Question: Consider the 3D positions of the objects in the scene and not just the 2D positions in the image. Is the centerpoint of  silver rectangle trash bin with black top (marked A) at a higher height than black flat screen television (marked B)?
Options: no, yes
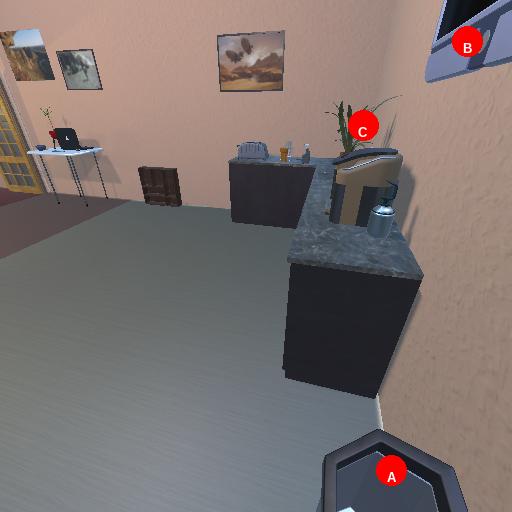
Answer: no